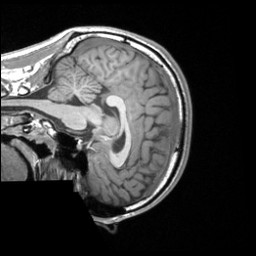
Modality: T1w
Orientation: sagittal
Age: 19
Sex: male
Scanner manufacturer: siemens
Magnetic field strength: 3 T
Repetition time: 1.9 s
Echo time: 0.00226 s